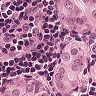
Metastatic tissue present: yes